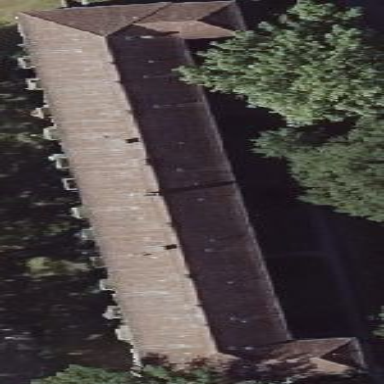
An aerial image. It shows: Hipped roof apartment building.